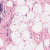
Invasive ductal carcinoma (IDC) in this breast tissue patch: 0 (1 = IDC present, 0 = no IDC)